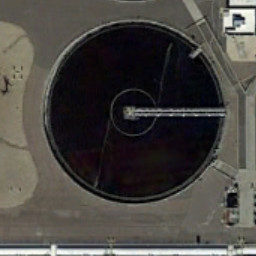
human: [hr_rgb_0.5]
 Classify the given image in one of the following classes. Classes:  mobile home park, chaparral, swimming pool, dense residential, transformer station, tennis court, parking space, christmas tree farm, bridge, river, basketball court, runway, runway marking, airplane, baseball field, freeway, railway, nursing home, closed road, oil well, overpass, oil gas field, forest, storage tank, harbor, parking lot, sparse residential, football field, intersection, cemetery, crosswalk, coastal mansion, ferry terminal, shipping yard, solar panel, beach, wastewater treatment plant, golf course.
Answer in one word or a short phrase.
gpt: wastewater treatment plant